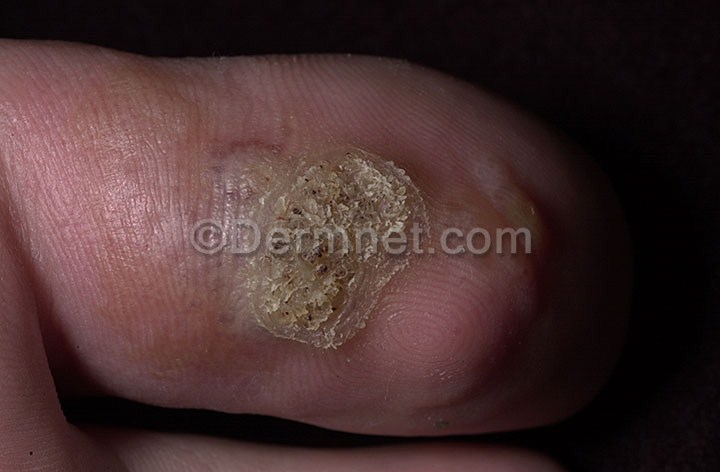
Disease: Warts Molluscum and other Viral Infections